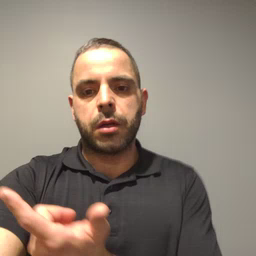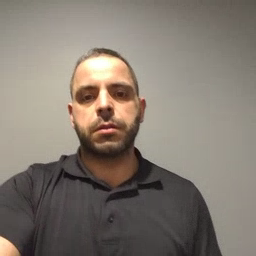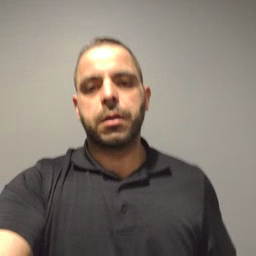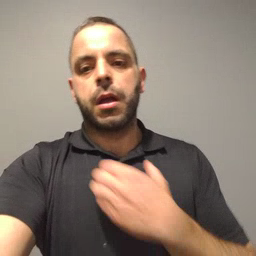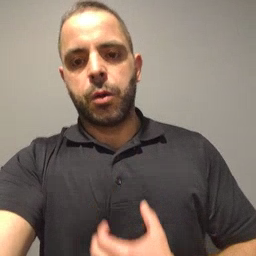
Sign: hungry